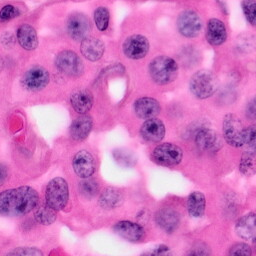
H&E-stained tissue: Pancreatic